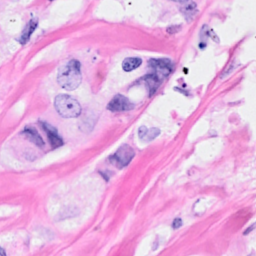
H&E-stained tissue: Breast